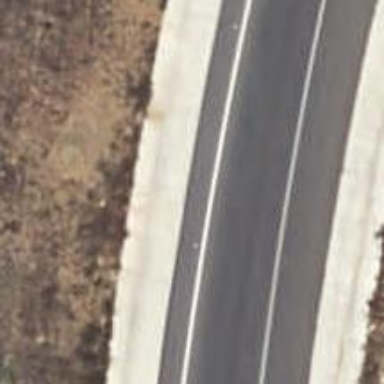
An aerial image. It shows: Motorway link.